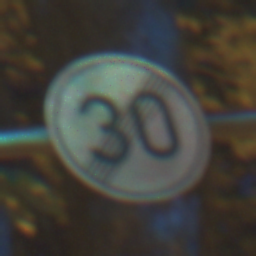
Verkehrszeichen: EndeGeschwindigkeit30
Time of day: Night
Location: Outdoor (Urban)
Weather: PartlyCloudy
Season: NotSpecified
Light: Artificial